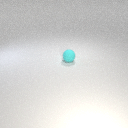
small cyan rubber sphere